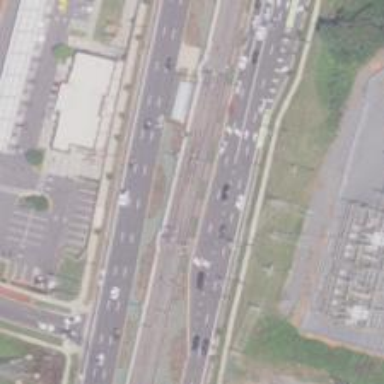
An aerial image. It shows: Light rail railway with electrified contact line.